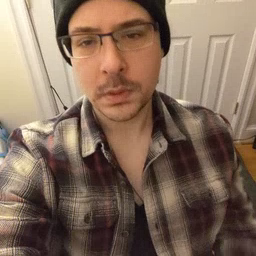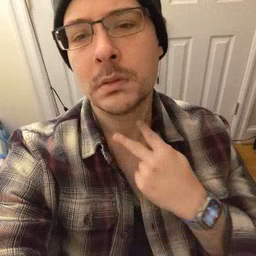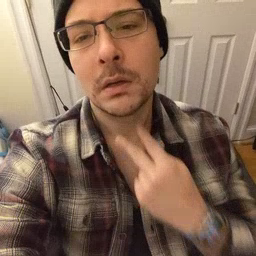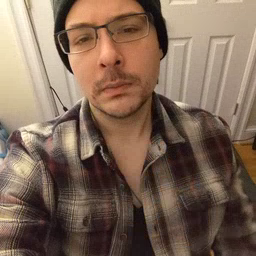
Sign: stuck